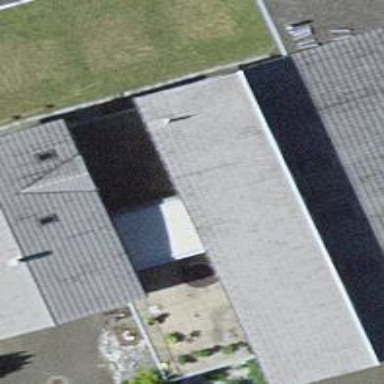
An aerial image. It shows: Industrial building.